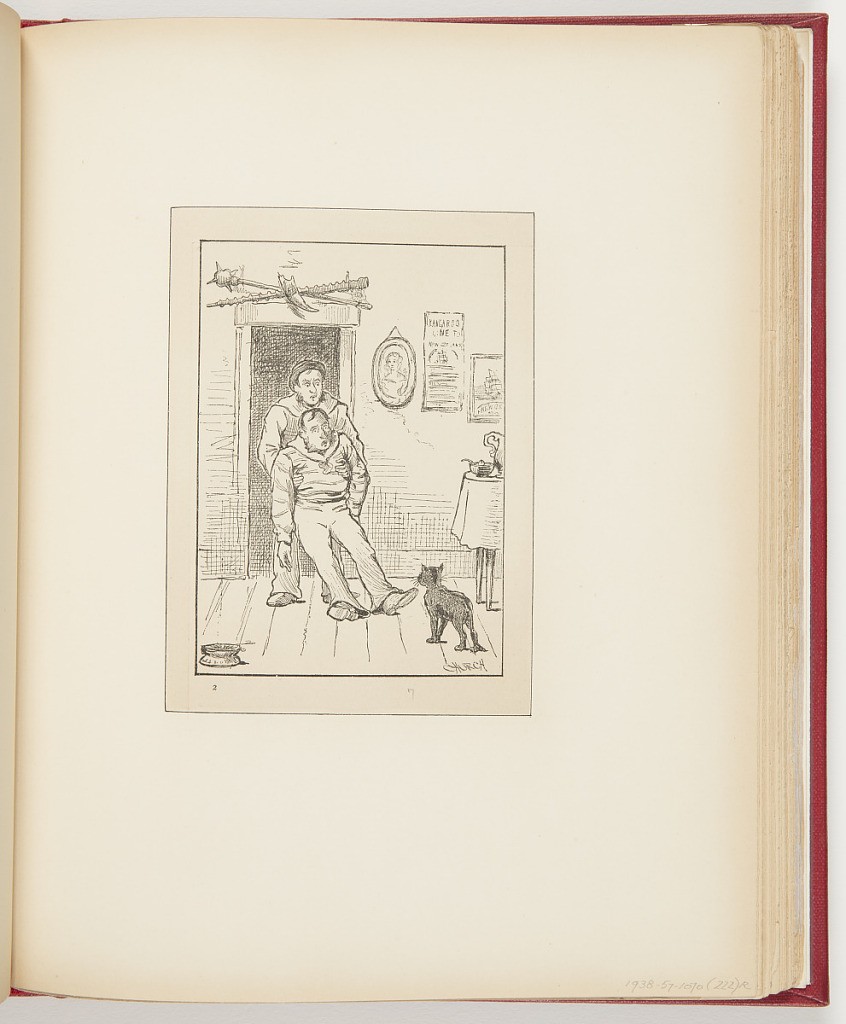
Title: Archibald the Cat
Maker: Frederick Stuart Church, American, 1842–1924
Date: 1878
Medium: Printed in black ink on paper
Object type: Ephemera
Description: Left, two men, one standing with hat, drags another by the armpits through doorway, left background. Lower right, black cat watches. Background, hanging photos and table.